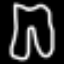
Label: pants